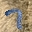
Label: 7